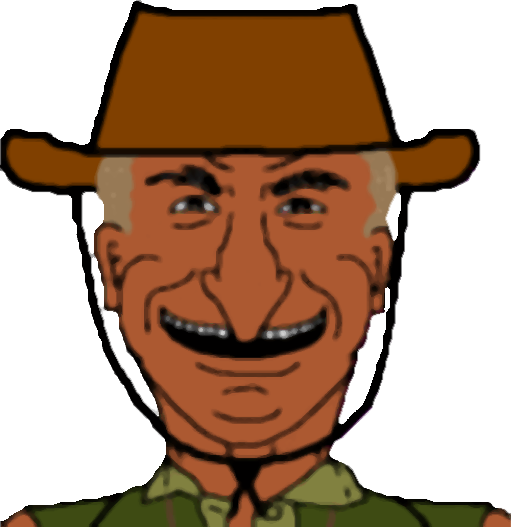
Label: 5_Bruce